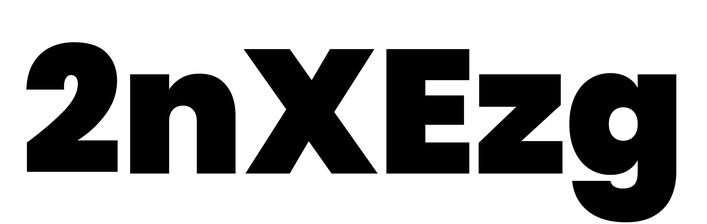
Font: Poppins-Black